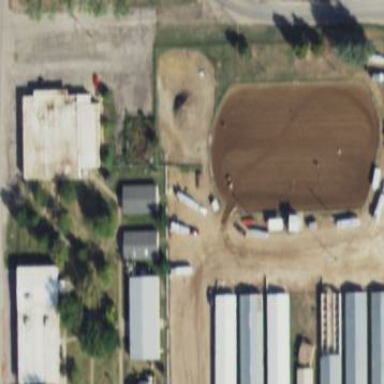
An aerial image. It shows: Equestrian pitch with dirt surface for leisure land activities.